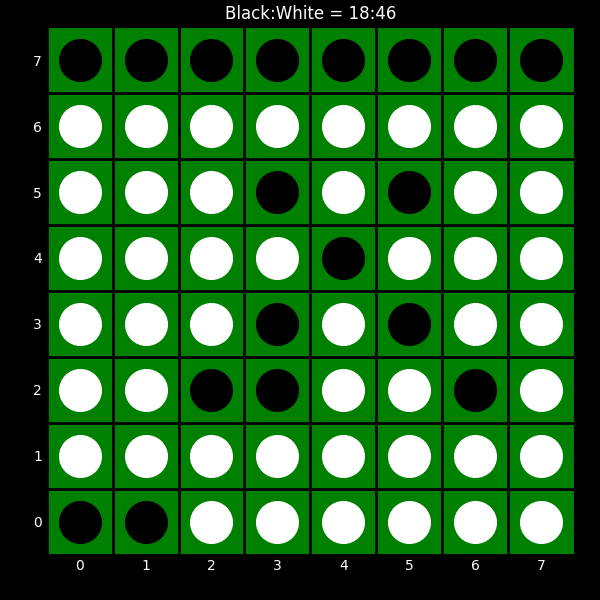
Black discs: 18
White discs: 46